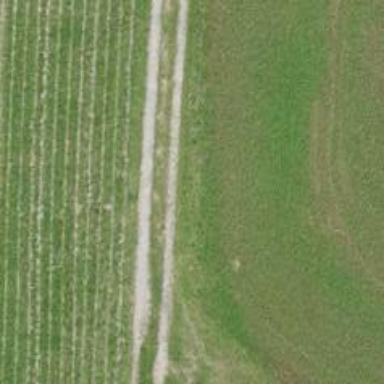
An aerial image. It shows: Grassy track road with grade 4 track type.